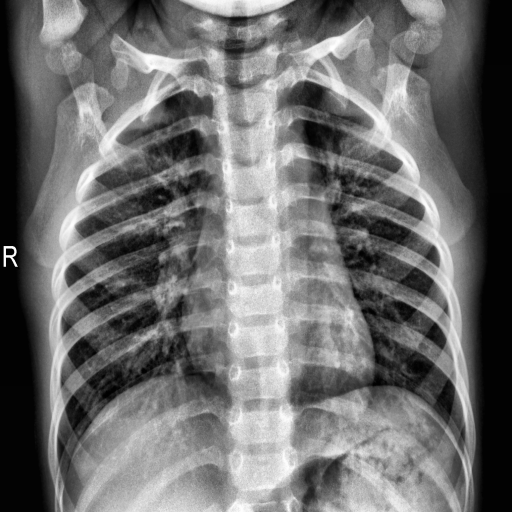
Finding: NORMAL